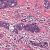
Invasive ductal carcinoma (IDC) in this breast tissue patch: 0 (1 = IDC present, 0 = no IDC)